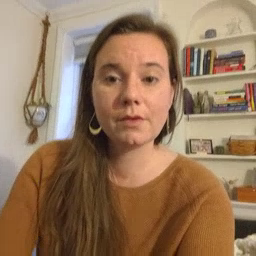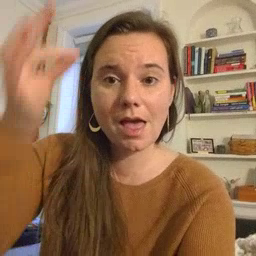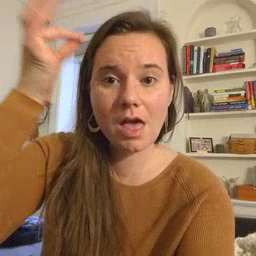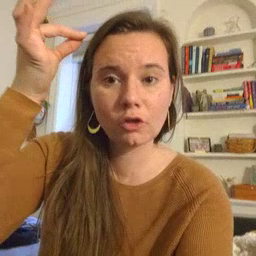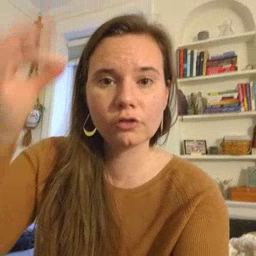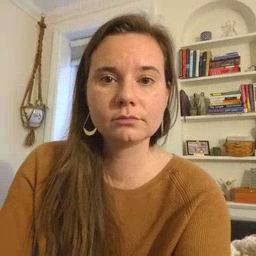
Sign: hair